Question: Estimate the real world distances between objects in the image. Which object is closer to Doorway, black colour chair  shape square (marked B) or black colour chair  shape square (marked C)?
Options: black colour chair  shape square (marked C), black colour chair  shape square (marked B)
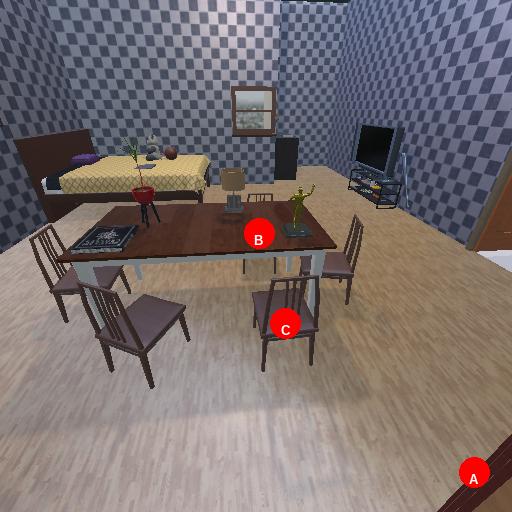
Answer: black colour chair  shape square (marked C)